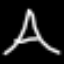
Label: The Eiffel Tower